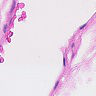
Metastatic tissue present: no